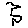
Label: bird